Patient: sex F, age 32
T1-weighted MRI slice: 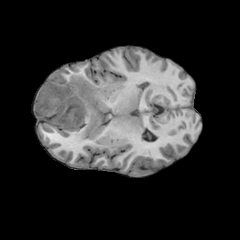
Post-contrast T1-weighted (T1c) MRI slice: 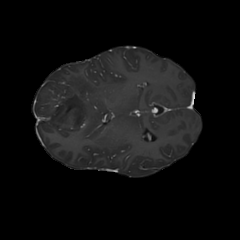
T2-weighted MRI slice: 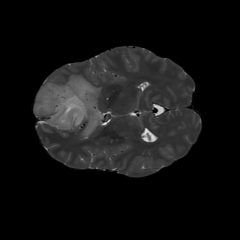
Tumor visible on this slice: yes
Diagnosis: Astrocytoma, IDH-mutant
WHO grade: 3